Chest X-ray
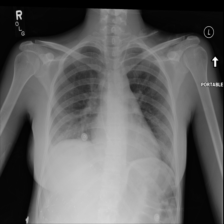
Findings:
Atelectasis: negative
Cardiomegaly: negative
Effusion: negative
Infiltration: negative
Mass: negative
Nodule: negative
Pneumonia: negative
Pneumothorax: negative
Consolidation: negative
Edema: negative
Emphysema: negative
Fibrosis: negative
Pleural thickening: negative
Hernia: negative